Interaction volume radius: 5 \u00c5
Interaction volume height: 10 \u00c5
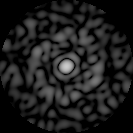
Disorder parameter: 0.8352